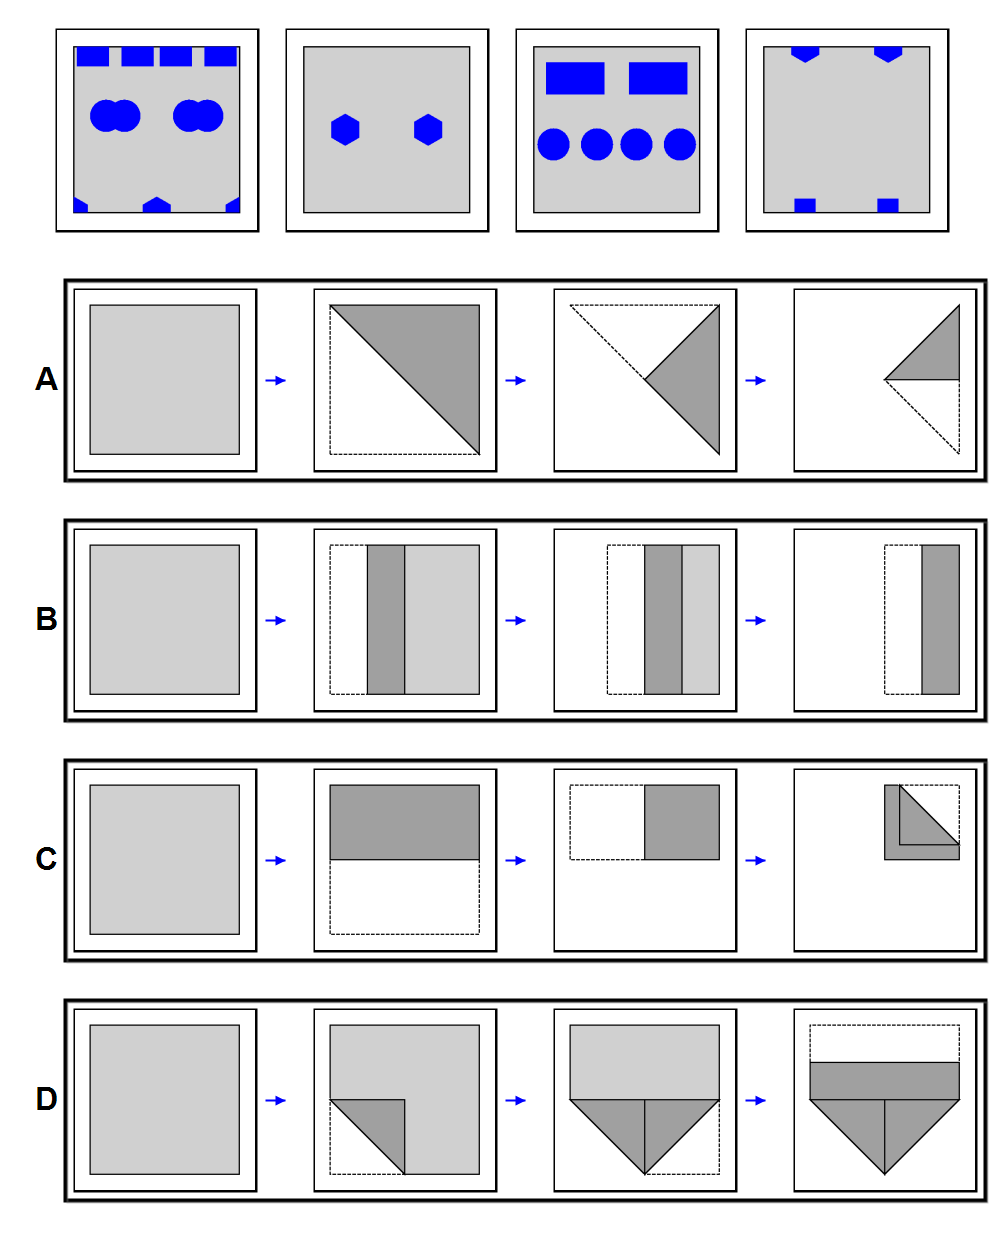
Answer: B